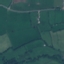
Label: Pasture